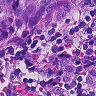
Metastatic tissue present: yes